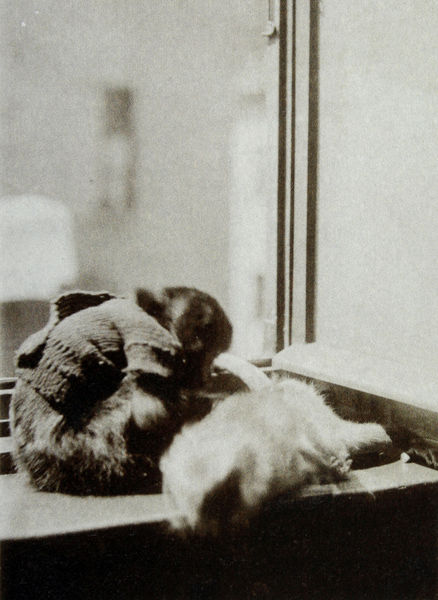
Titel: Der Kapuzineraffe Paly mit einem Gefährten
Standort: München
Institution: Städtische Galerie im Lenbachhaus
Schlagwörter: schatten, weiß, sitzen, braun, fenster, glas, grau, hell, köpfe, licht, rücken, schwarz, tisch, zimmer, hund, tier, tiere, jacke, rahmen, haare, paar, gebeugt, ohren, affe, fell, zwei, pfoten, foto, fotografie, photographie, kante, wände, hocken, scheibe, schwarzweiß, photo, fensterbank, aufnahme, ablage, äffchen, gestrickt, strickjacke, jäckchen, bekleidet, angezogen, max, gabriel von